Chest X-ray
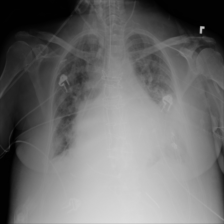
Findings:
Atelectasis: positive
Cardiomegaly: negative
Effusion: negative
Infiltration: positive
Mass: negative
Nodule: negative
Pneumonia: negative
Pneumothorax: negative
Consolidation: negative
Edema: positive
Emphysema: negative
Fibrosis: negative
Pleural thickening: negative
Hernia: negative